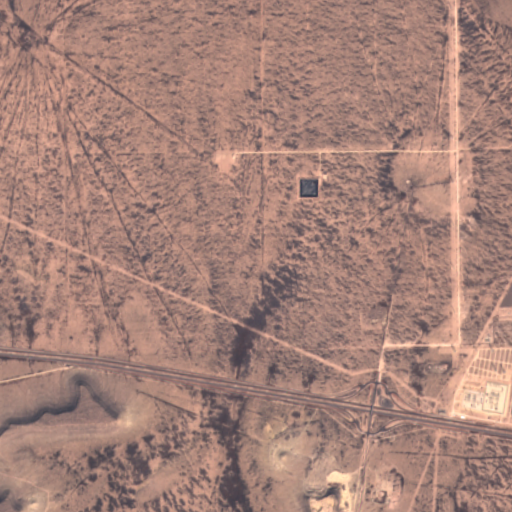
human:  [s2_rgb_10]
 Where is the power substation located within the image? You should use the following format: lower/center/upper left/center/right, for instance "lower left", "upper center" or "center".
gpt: The power substation is located in the lower right of the image.
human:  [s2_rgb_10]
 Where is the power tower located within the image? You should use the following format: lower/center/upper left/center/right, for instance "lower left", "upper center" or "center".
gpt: The power tower is located in the right of the image.
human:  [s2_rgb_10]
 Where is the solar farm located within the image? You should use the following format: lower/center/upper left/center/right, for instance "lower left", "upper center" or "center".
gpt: The solar farm is located in the center right of the image.
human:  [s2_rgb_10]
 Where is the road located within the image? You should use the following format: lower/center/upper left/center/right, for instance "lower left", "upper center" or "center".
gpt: There is no road in the image.